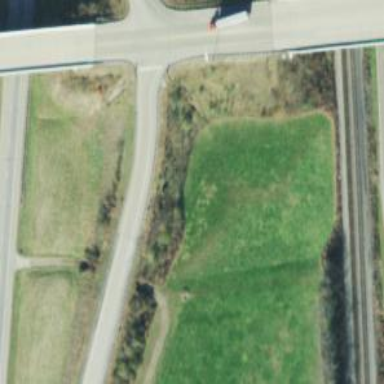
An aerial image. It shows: Embankment along trunk link highway.